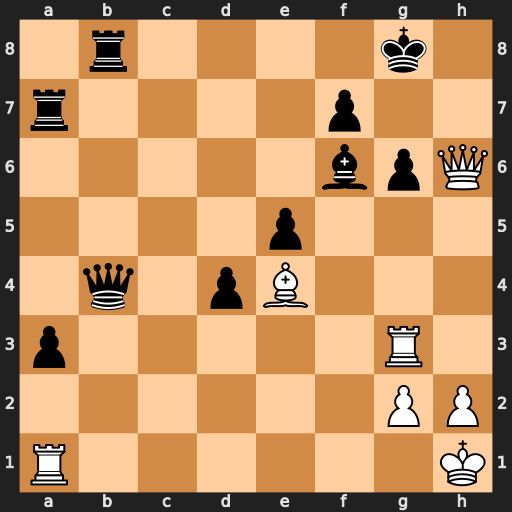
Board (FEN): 1r4k1/r4p2/5bpQ/4p3/1q1pB3/p5R1/6PP/R6K
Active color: w
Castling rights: -
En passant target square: -
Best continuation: Rxg6+ fxg6 Bd5+ Rf7 Qxg6+ Kh8 Bxf7